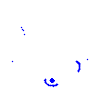
Particle: pion